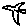
Label: bird